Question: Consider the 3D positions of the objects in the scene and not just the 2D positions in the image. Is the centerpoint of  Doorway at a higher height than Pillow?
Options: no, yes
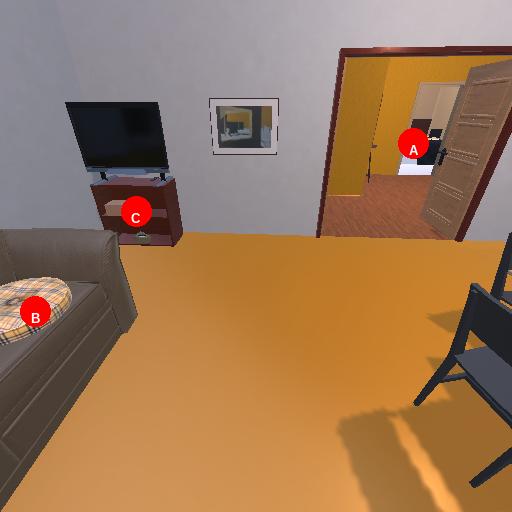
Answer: no